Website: bh-photo
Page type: payment
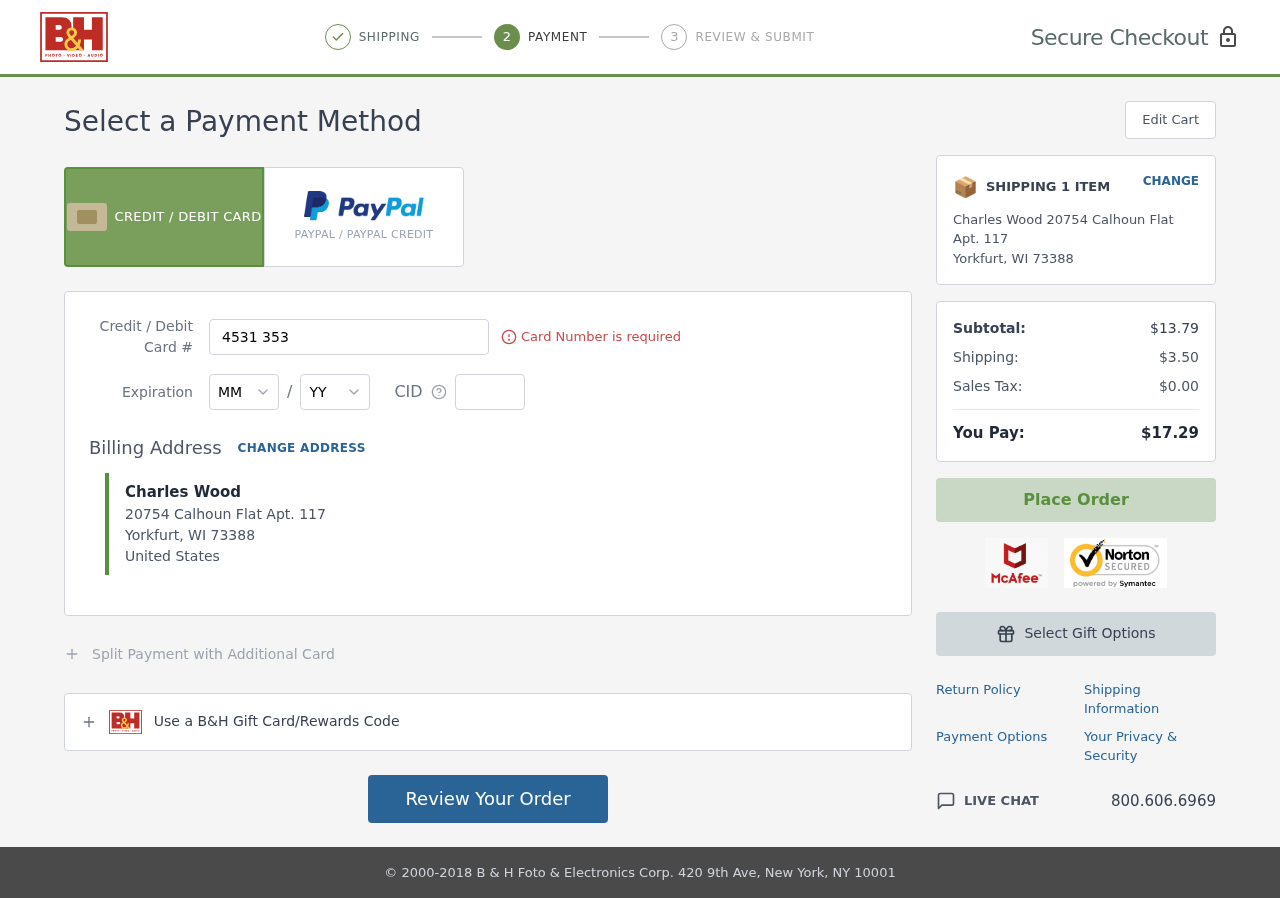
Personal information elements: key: PII_CARD_CVV
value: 202
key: PII_CARD_EXPIRY_MONTH
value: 08
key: PII_CARD_EXPIRY_YEAR
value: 27
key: PII_CARD_NUMBER
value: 4531 3530 5972 3778
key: PII_CITY
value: Yorkfurt
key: PII_COUNTRY
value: United States
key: PII_FULLNAME
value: Charles Wood
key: PII_POSTCODE
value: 73388
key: PII_STATE_ABBR
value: WI
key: PII_STREET
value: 20754 Calhoun Flat Apt. 117
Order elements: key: ORDER_NUM_ITEMS
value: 1
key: ORDER_SUBTOTAL
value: $13.79
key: ORDER_SHIPPING_COST
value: $3.50
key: ORDER_TAX
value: $0.00
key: ORDER_TOTAL
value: $17.29